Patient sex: F
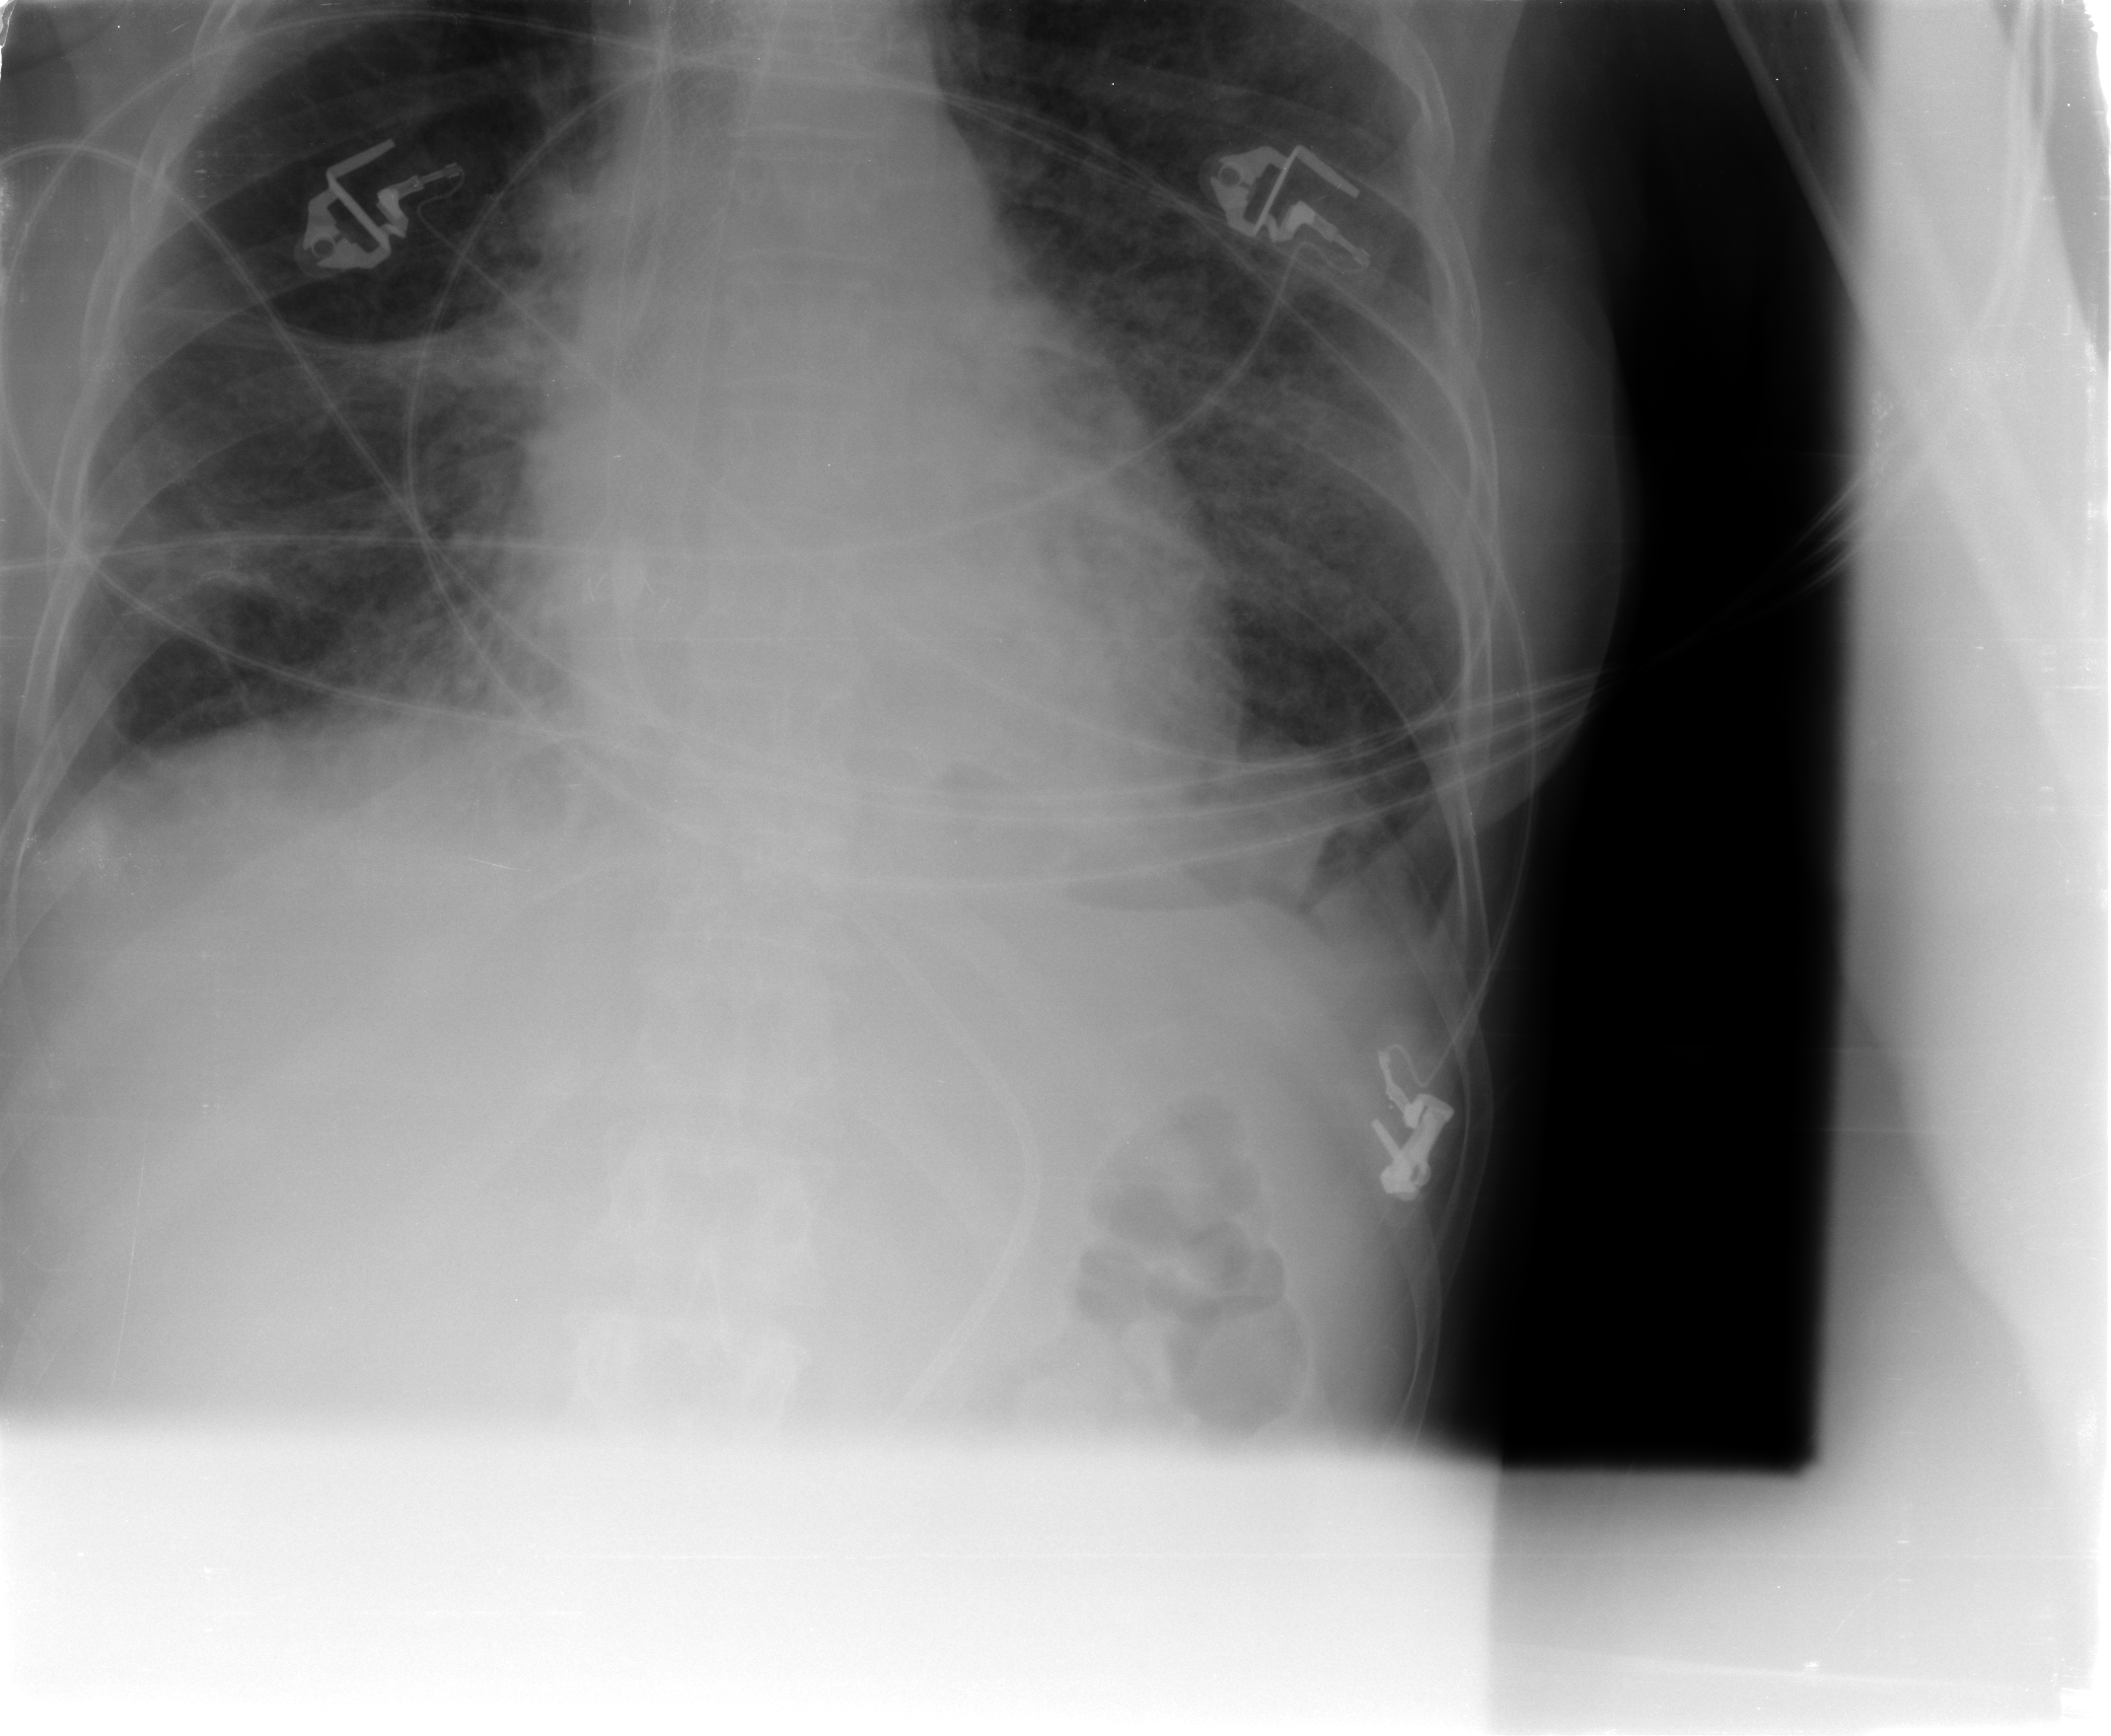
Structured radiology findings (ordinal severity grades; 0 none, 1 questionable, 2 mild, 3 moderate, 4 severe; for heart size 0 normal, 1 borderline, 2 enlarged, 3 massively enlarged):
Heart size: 0
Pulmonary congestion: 2
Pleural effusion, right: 2
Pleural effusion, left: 2
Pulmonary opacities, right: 2
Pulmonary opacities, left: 1
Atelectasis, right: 3
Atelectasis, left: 2